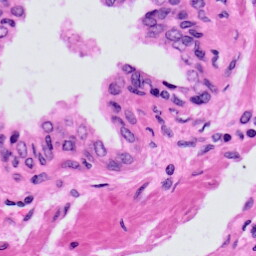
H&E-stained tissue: Prostate